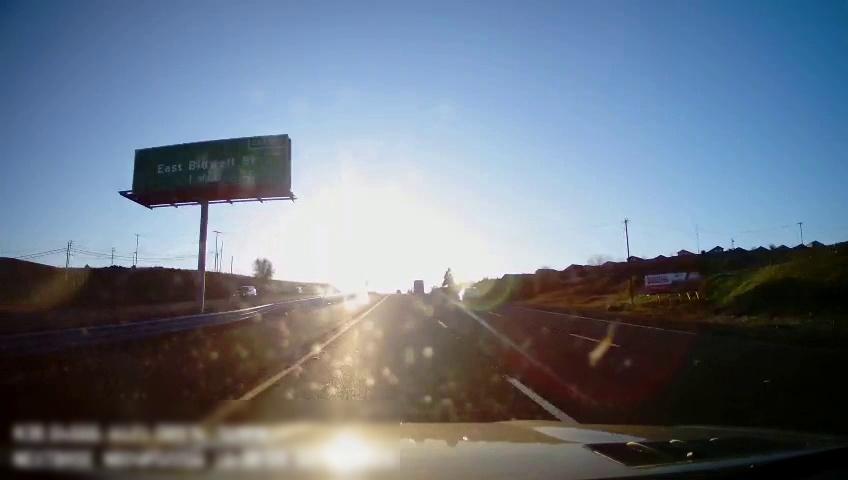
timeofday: Day
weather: Sunny
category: Drivable Space
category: Drivable Space
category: Vehicles | Car
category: Vehicles | Truck
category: Vehicles | SUV
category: Lanes | Current Lane
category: Lanes | Current Lane
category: Lanes | Alternate Lane
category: Lanes | Alternate Lane